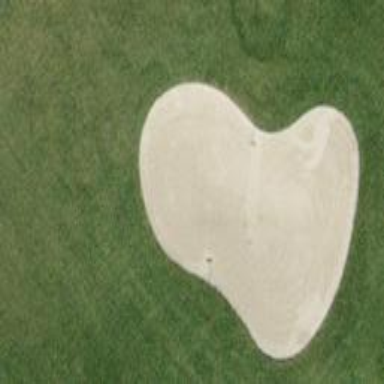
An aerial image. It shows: Sand bunker on golf course.